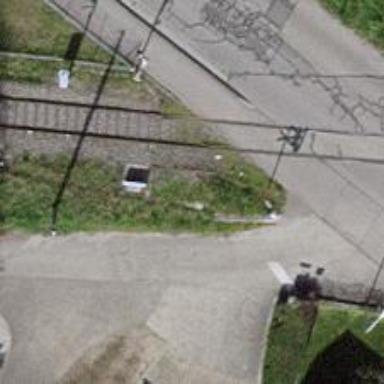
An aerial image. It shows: Railway crossing.